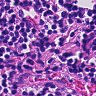
Metastatic tissue present: no